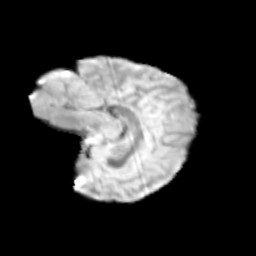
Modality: T2w
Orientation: sagittal
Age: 10
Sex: female
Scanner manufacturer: siemens
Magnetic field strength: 3 T
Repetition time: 3.8 s
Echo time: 0.07 s